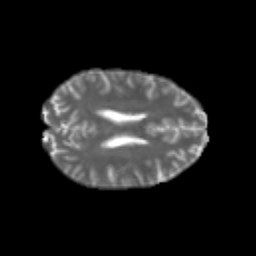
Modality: T2w
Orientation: axial
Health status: healthy
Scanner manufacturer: philips
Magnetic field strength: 3 T
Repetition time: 8.772 s
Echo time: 0.05036 s